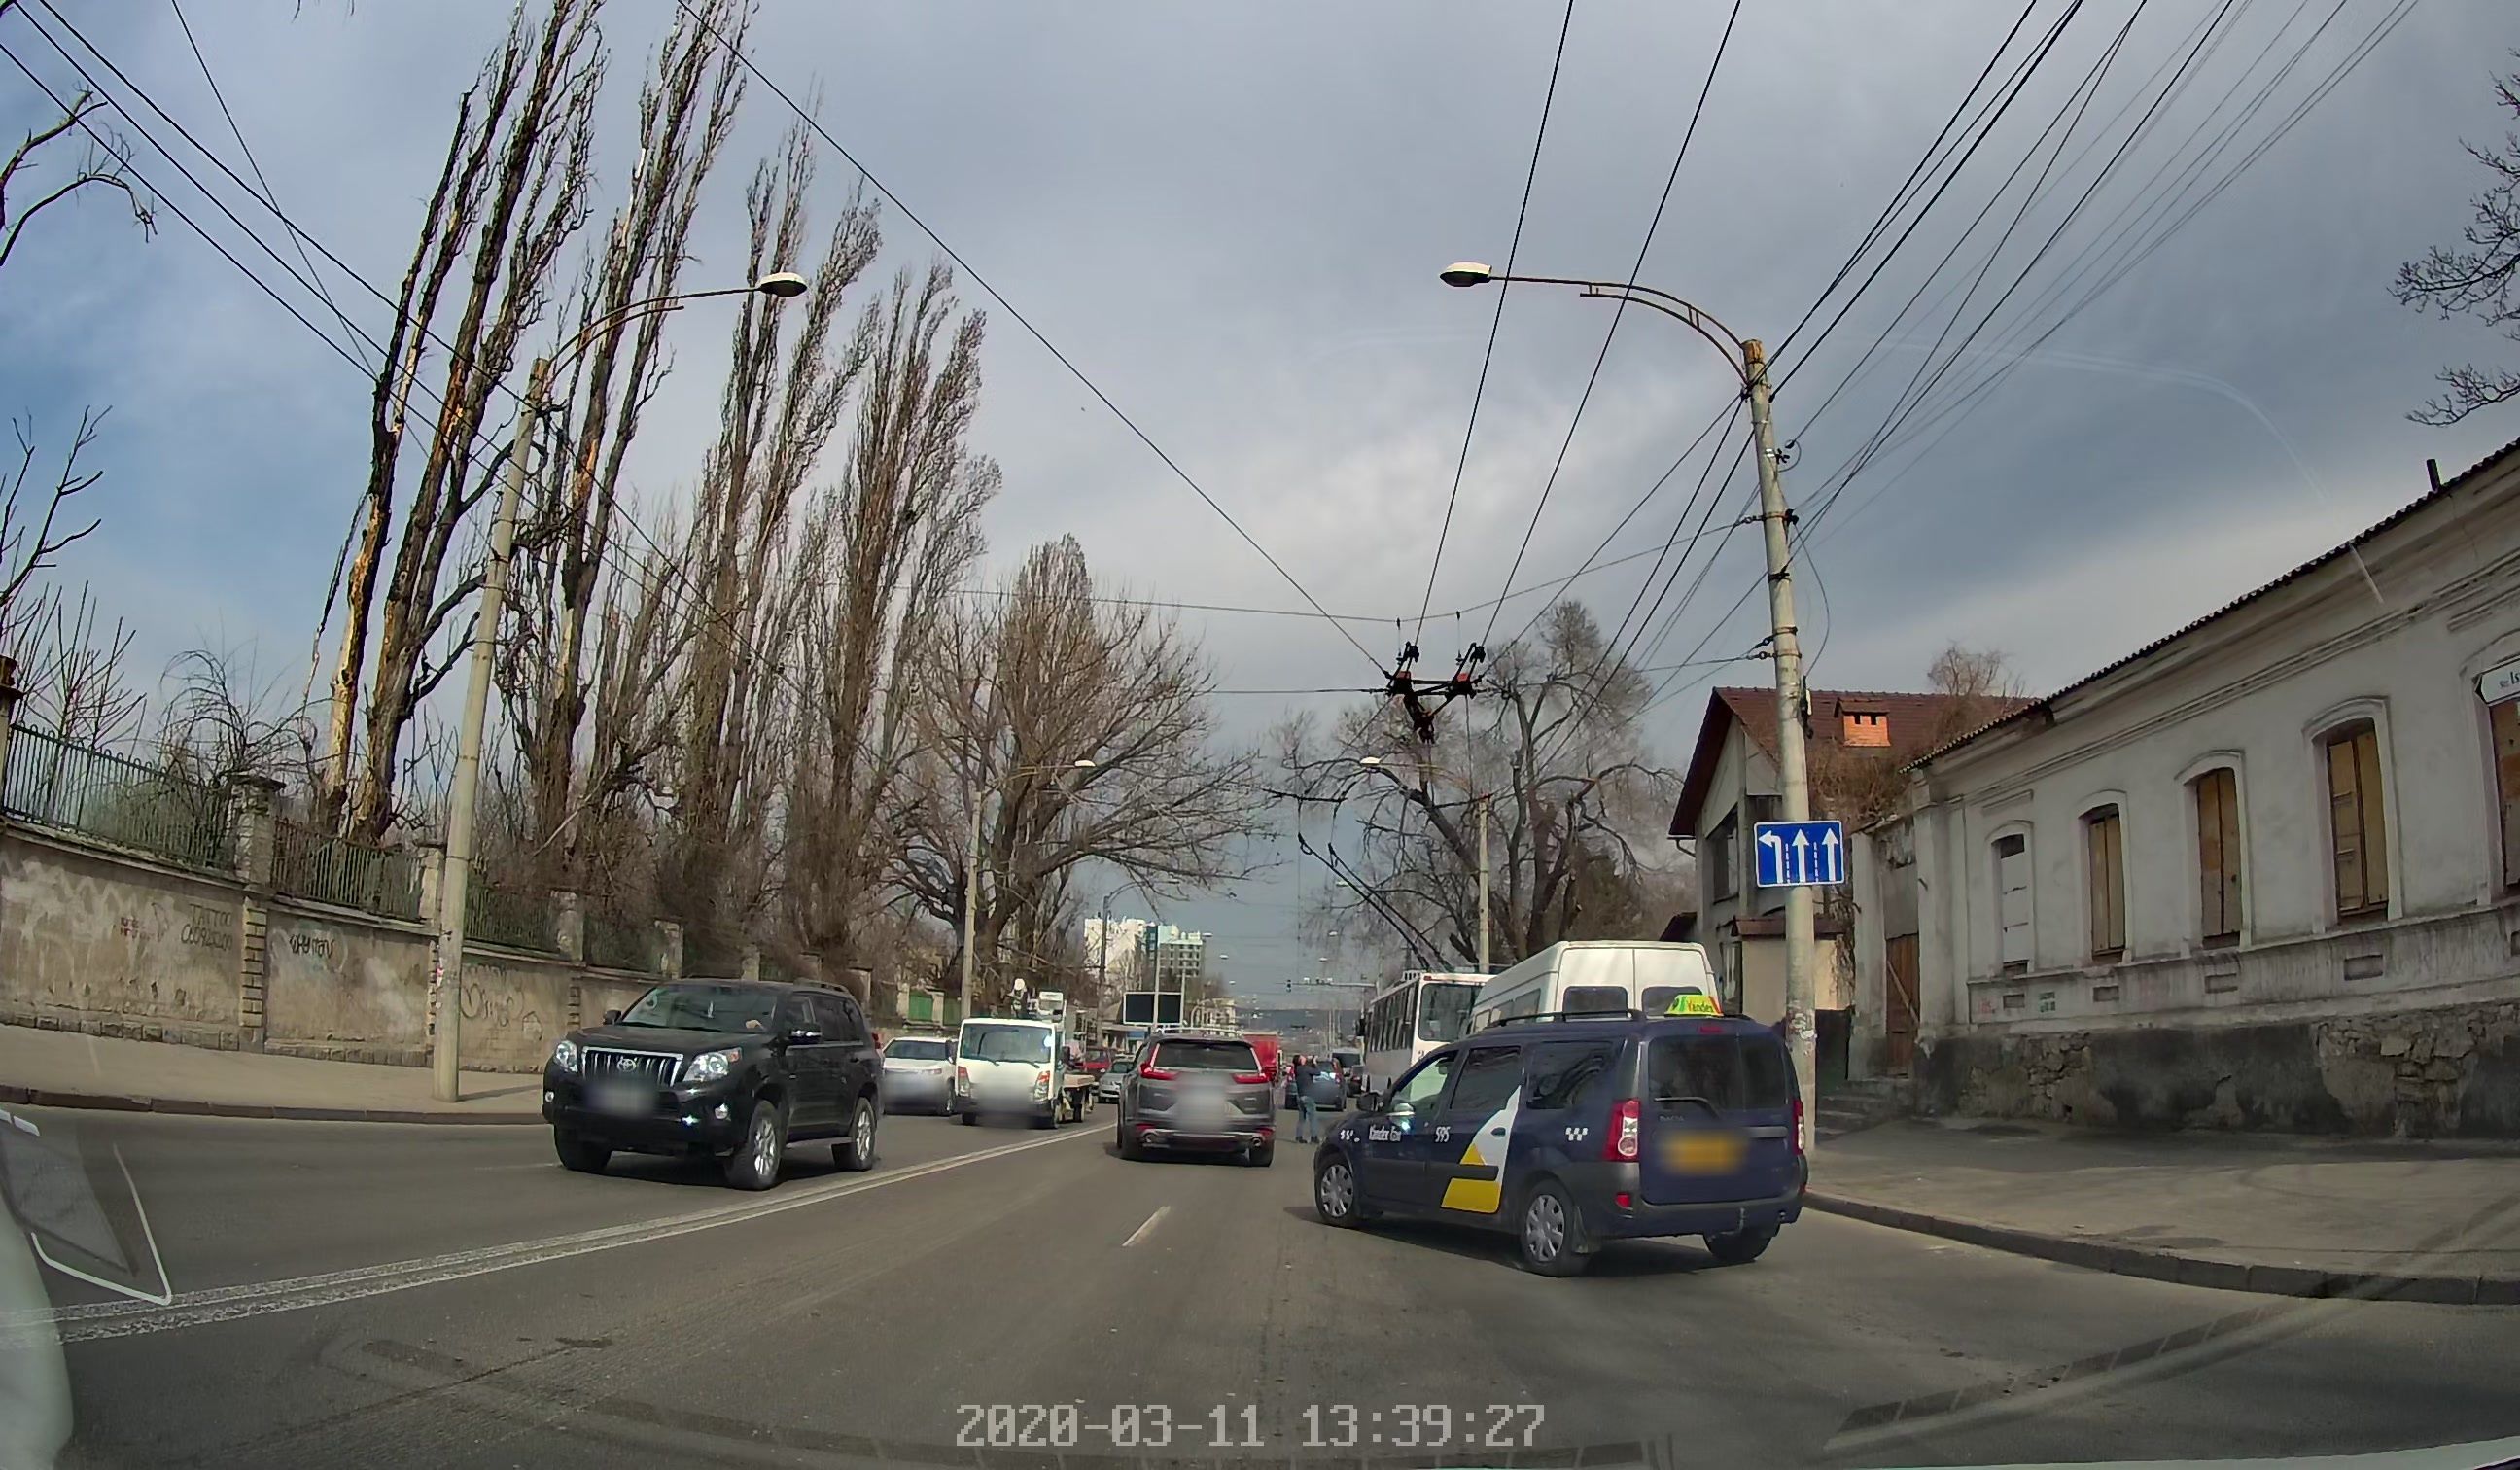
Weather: clear
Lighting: day
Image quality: good
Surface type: driving surface
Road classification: primary
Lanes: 2
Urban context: urban centre
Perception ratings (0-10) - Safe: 5.48, Lively: 7.46, Beautiful: 1.9, Boring: 2.5, Depressing: 1.81, Wealthy: 1.75